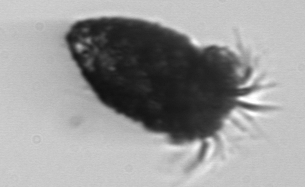
Label: Stenosemella_pacifica